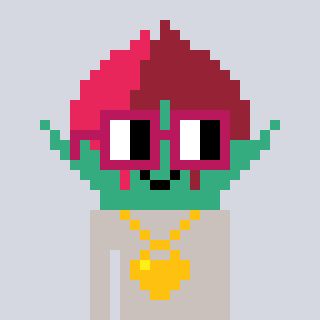
a pixel art character with square dark red glasses, a rosebud-shaped head and a foggrey-colored body on a cool background